Field crop: maize
Growth stage: 2
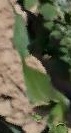
Species: maize